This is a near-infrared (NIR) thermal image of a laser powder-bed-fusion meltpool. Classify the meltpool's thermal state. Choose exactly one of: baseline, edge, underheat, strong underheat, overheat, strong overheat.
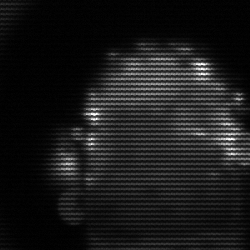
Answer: baseline